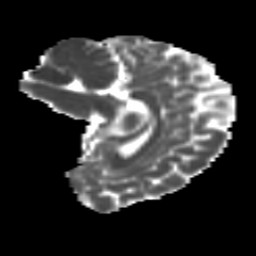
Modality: MD
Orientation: sagittal
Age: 11
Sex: male
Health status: ill
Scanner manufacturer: ge
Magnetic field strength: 3 T
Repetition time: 6.752 s
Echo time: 0.079 s